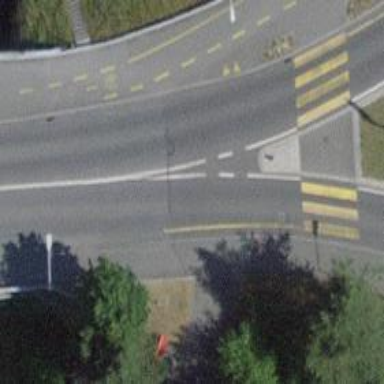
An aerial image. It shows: Residential road with asphalt surface and separate sidewalk on both sides. The road has bridge.